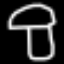
Label: mushroom